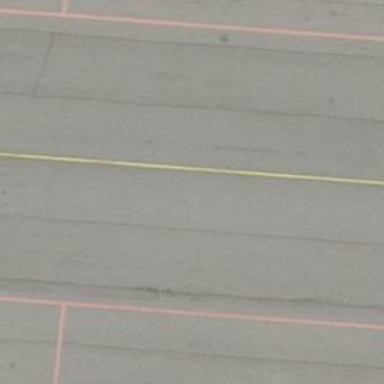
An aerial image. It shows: Airport parking position.